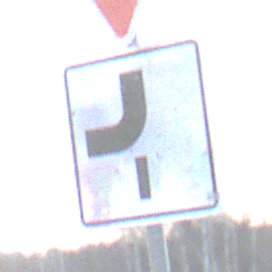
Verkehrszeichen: VerlaufVorfahrtsstrasse7
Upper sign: VorfahrtGewaehren
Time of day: SunriseSunset
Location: Outdoor (Suburban)
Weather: PartlyCloudy
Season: Winter
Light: Natural